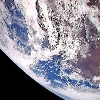
Label: cloud